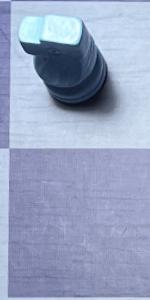
Label: Empty